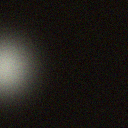
Screen state: off